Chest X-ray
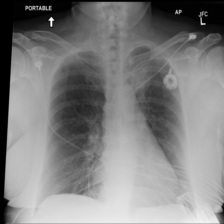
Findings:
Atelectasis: negative
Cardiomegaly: negative
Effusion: negative
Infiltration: negative
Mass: negative
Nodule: positive
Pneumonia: negative
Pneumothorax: negative
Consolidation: negative
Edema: negative
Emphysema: negative
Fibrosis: negative
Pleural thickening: negative
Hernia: negative